Question: So if I have a set of data, say "GnuTest.dat" and I fit f(x) = a*x**2 to it, then plot them both, is there a way to have the color of f(x) vary with f(x)?
This is what I have at the moment:
'''
set autoscale
set term aqua size 700,500
set palette positive nops_allcF maxcolors 1 gamma 1.5 color model HSV
set palette defined ( 0 0 1 1 , 1 1 1 1 )
unset log
set termoption enhanced
set xtics 1
set mxtics 4
set ytics 1
set mytics 4
set title "Gnuplot Script Template"
set xlabel "x"
set ylabel "y"
set size ratio -1
a = 1
b=0.5
f(x) = a*x**2 +b
stats "GnuTest.rtf" u 1:2
print STATS_max_y;
fit f(x) "GnuTest.rtf" using 1:2 via a,b
plot "GnuTest.rtf" using 1:2 title "Gnu Test" w points pt 7, f(x) t "ax^2 + b fit" w lines lc variable
'''
So in theory, I would like to vary the color along the hue scale between the minimum and maximum f(x) values. I've tried putting ':(f(x)/STATS_max_y)' or something similar after 'using 1:2', but I always get errors like "x not defined" or "; expected". Am I missing something obvious?
This is how my plot looks following @Christoph's advice. I have 'set termoption solid' and used 'lt -1'.

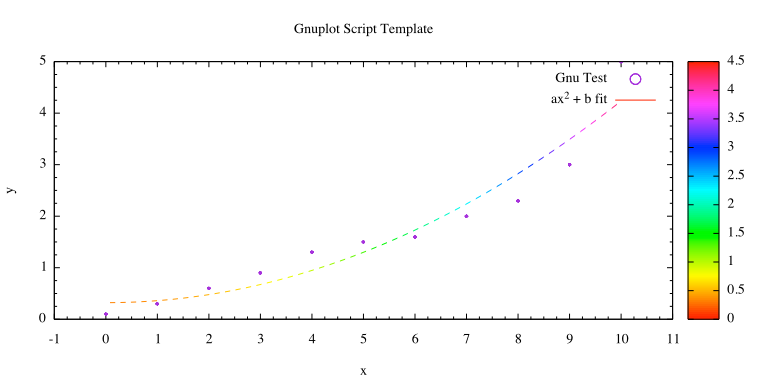
Answer: In order to use a variable linecolor with a function, you must use the ''+'' special filename. That allows you to use the 'using' option, which is required for use with variable linecolor. Note, that this is not related at all to fitting.
Here is a minimal, runnable script:
'''
set palette defined ( 0 0 1 1 , 1 1 1 1 ) color model HSV gamma 1.5
set xrange[0:10]
f(x) = x**2
plot '+' using 1:(f($1)):(f($1)) with lines linecolor palette lw 3 notitle
'''
The result with 4.6.3 is:

Note, that you cannot use 'maxcolors 1', as this gives (at least for me) only black.